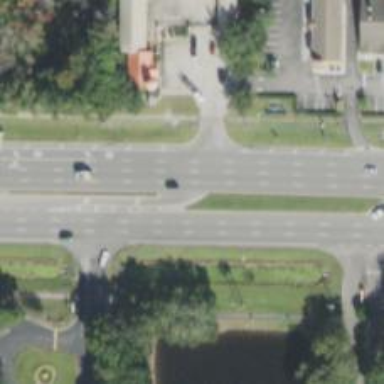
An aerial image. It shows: Secondary link road with asphalt surface.